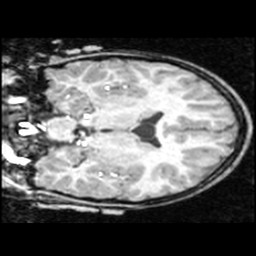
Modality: T1w
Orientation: coronal
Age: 11
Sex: male
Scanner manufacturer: ge
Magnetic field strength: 1.5 T
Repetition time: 0.03333 s
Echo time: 0.008 s